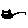
Label: cat